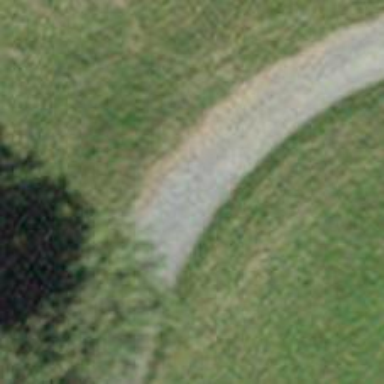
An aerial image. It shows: Paved residential road.